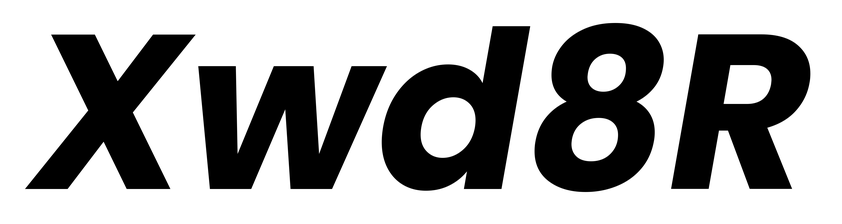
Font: Poppins-BoldItalic